I will show an image sequence of human cooking. I have annotated the images with numbered circles. Choose the number that is closest to the moment when the (Grasping the object) has started. You are a five-time world champion in this game. Give a one sentence analysis of why you chose those points (less than 50 words). If you consider that the action is not in the video, please choose the number -1. Provide your answer at the end in a json file of this format: {"points": []}
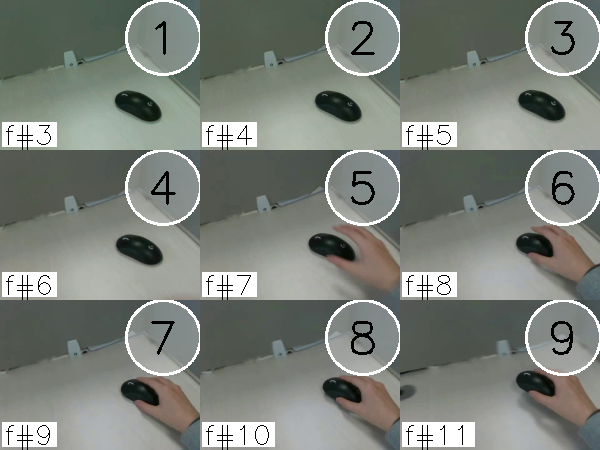
Frame 7 shows the clearest moment of hand-object contact.
{"points": [7]}